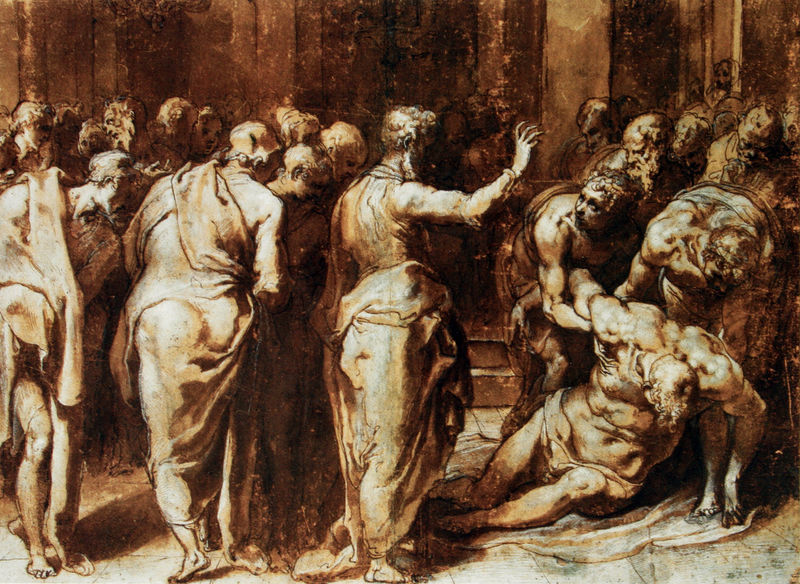
Titel: Die Erweckung des Eutychus durch den Heiligen Paulus
Künstler: Taddeo Zuccari
Standort: New York
Institution: The Metropolitan Museum of Art
Schlagwörter: gruppe, kampf, körper, mann, nackt, nackter, schatten, weiß, frauen, menschen, ocker, ausschnitt, braun, finger, frisur, geste, licht, männer, raum, rücken, skizze, stützen, säulen, zeichnung, blick, tuch, beige, bart, wand, blicke, falten, mord, stehen, toter, trauer, gesten, kirche, boden, gewand, haare, gewänder, locken, renaissance, schultern, beine, füße, gesäß, liegen, saal, erhaben, treppe, dick, muskeln, stufen, nabel, bauch, liegend, fallen, halle, leiber, tusche, druck, stich, brutal, gestik, rom, jesus, antik, muskel, toga, heben, ermordung, sturz, umhänge, zeichnun, gefangener, kupferstich, rötel, ärger, stürzen, römisch, togati, weißhöhung, aufschauen, philosophen, bärtige, musklen, musjeln, butal